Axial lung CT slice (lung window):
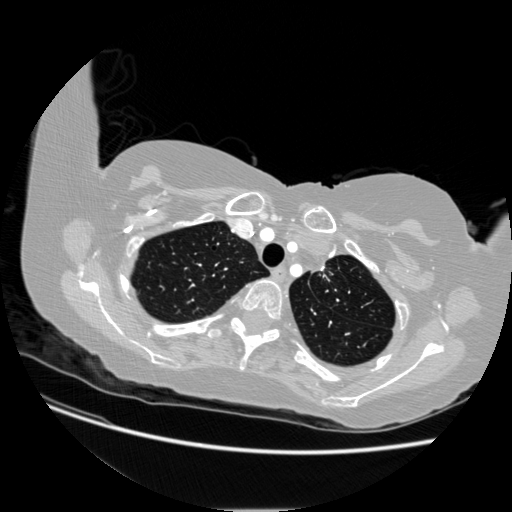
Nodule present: no